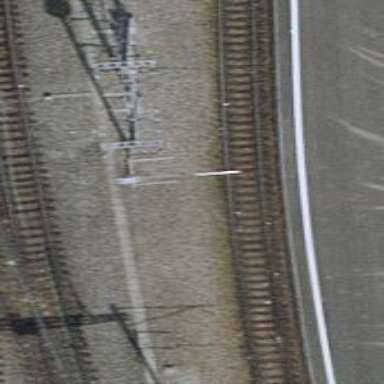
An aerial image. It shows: Rail siding with electrified contact lines for trains.